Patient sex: M
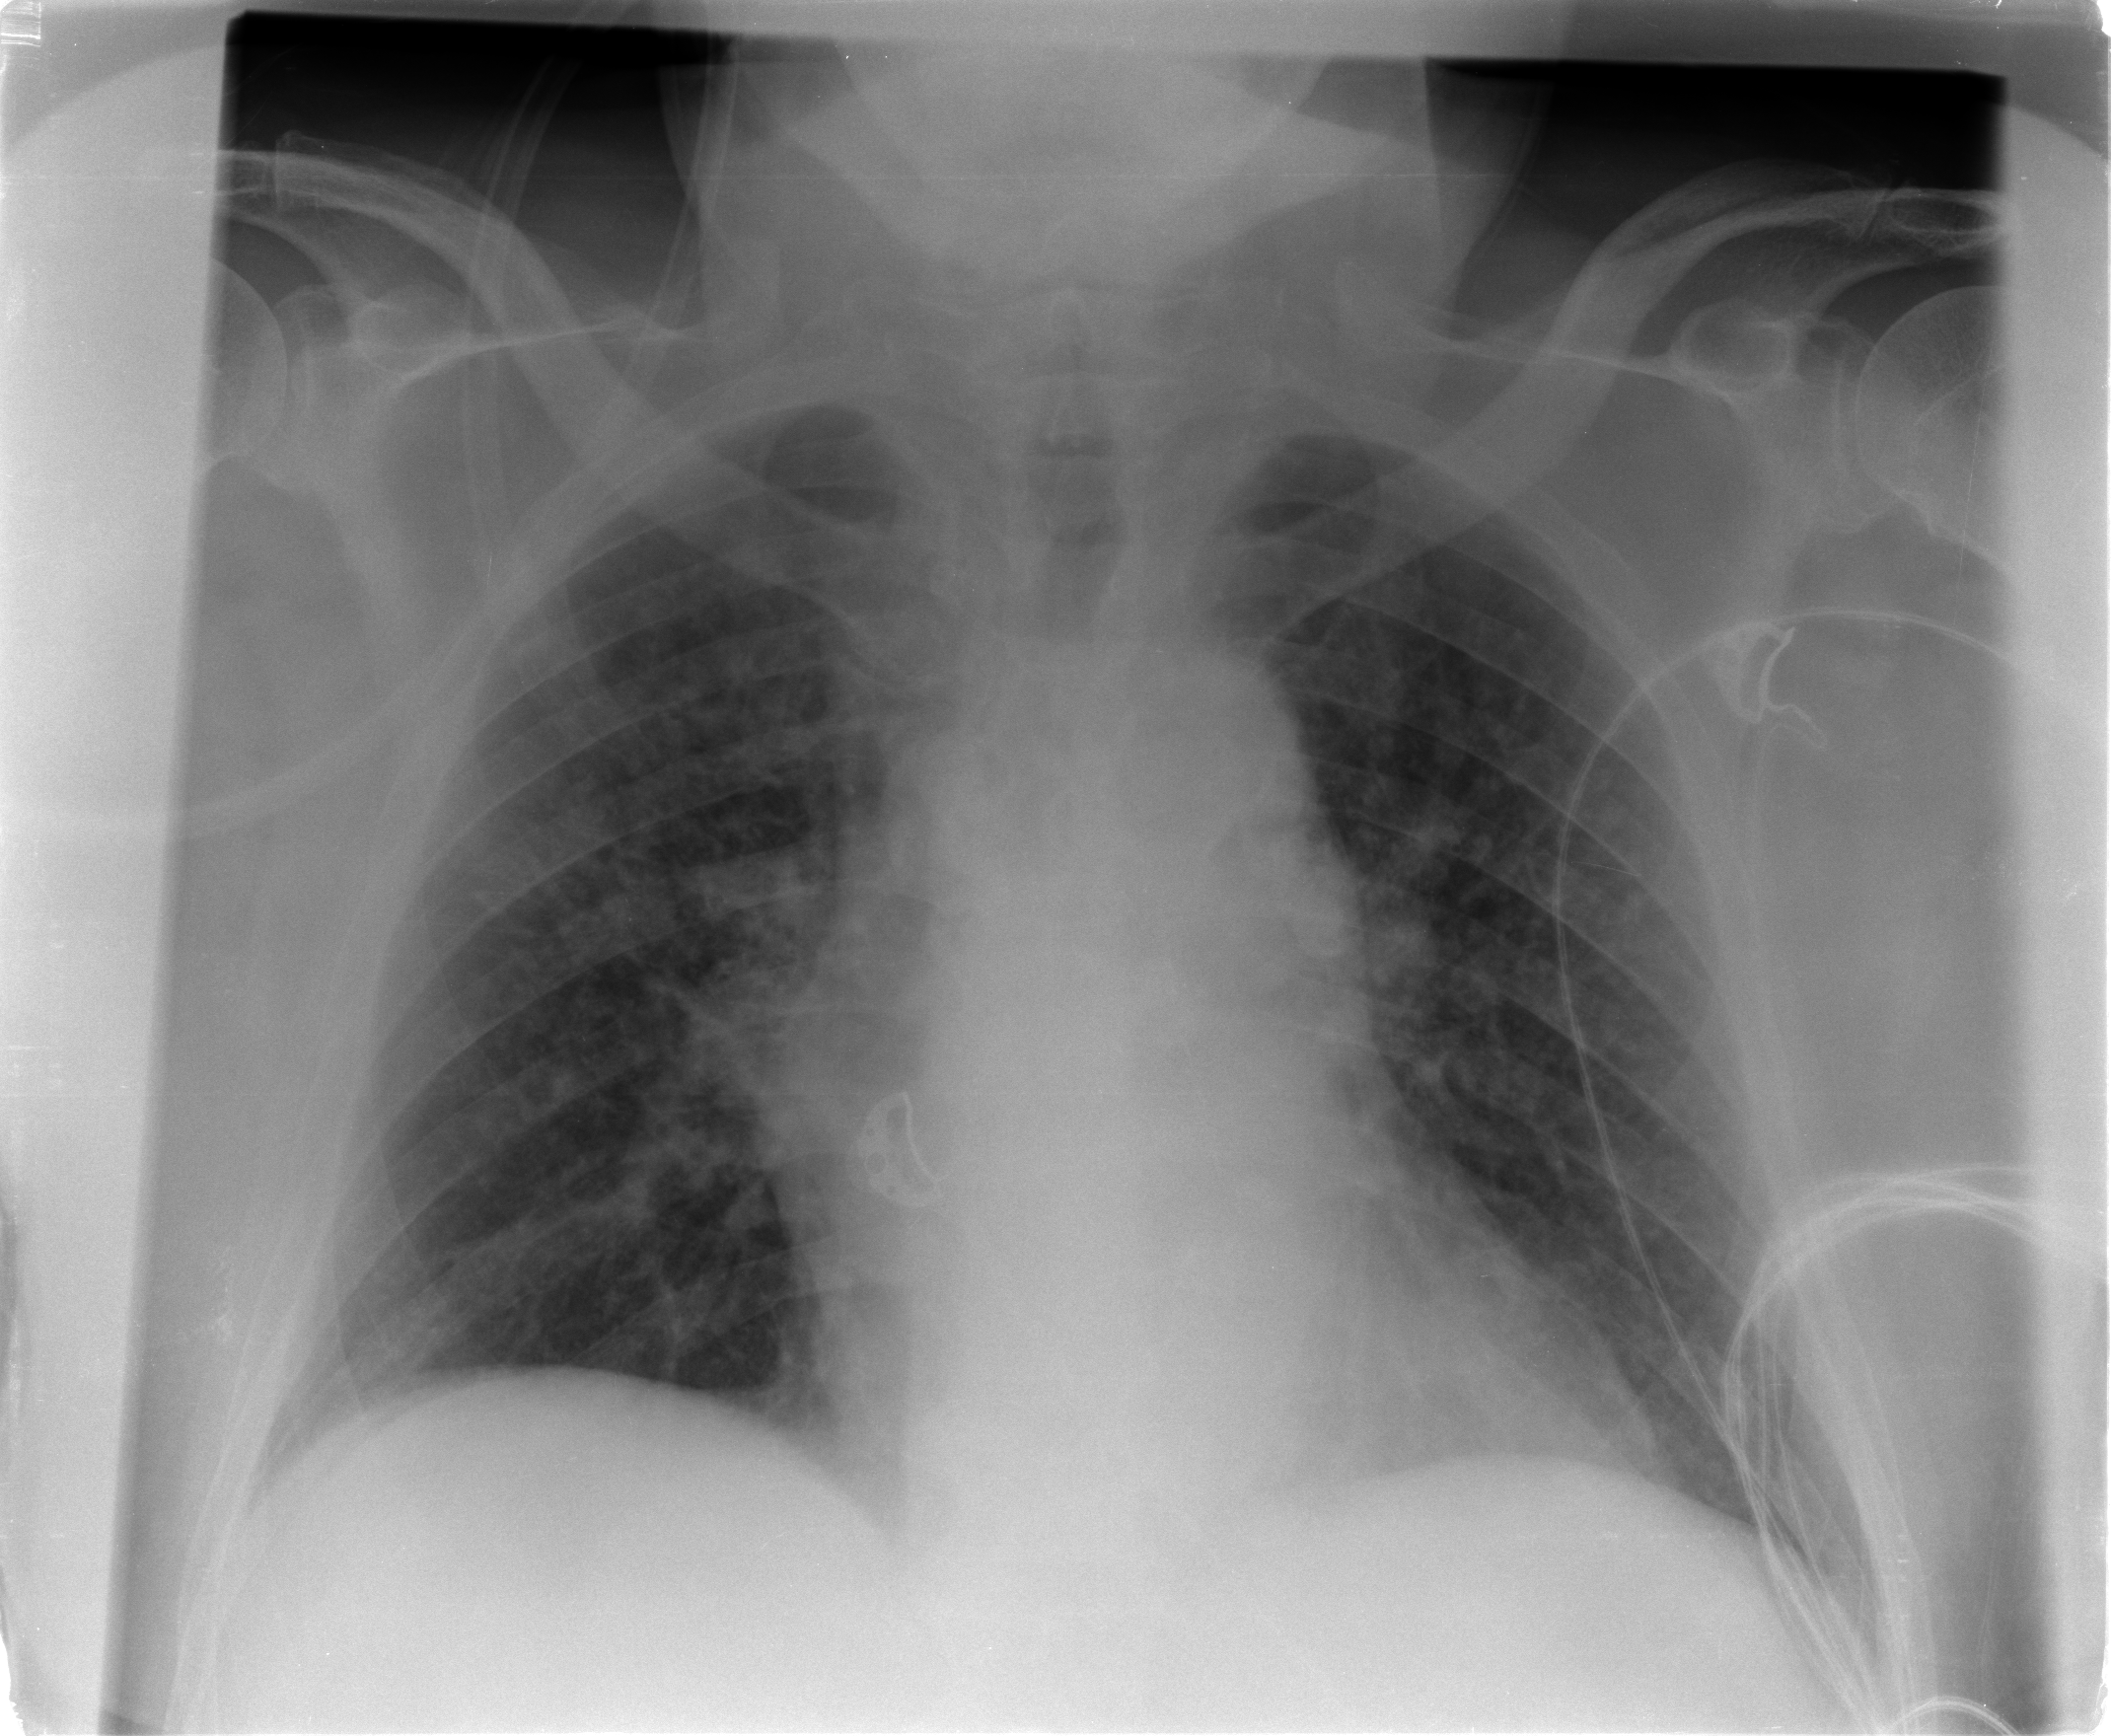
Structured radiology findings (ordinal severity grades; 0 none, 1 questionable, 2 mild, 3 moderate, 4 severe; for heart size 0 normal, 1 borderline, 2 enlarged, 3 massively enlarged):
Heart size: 1
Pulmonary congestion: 3
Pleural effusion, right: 0
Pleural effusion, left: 0
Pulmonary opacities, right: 2
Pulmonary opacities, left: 2
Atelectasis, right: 2
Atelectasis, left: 2